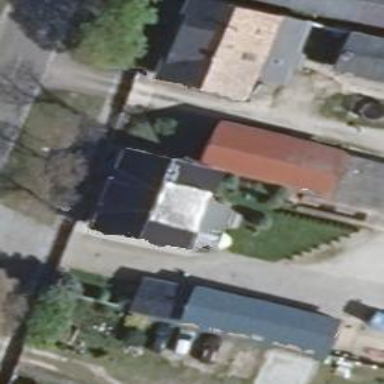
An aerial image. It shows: Residential building with flat grey roof.